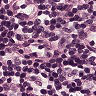
Metastatic tissue present: no